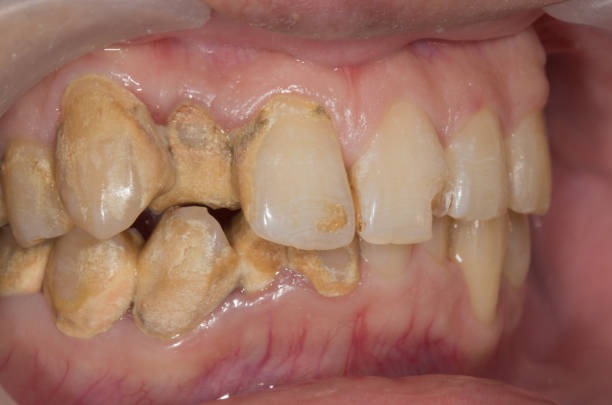
Condition: Calculus